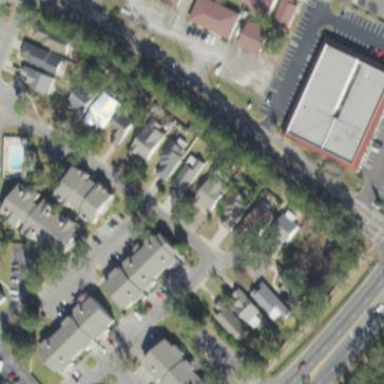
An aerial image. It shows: Residential area consisting of single-family homes.